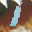
Label: 1